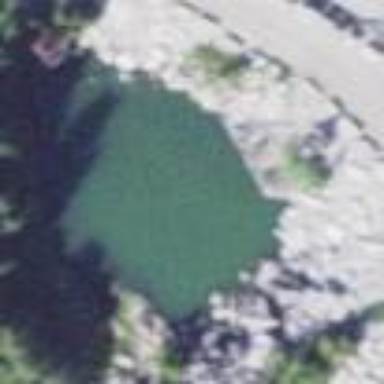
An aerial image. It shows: Peaceful pond surrounded by nature.